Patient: sex F, age 59
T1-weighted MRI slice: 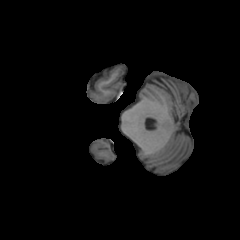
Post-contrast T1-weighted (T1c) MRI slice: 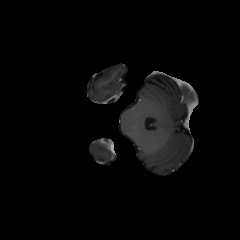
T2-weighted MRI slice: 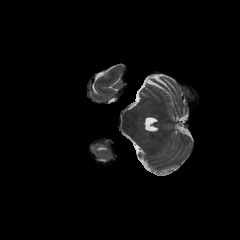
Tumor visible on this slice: no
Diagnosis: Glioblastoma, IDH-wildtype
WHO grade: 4